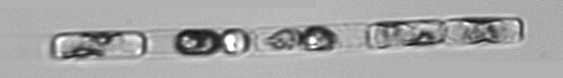
Label: Guinardia_delicatula_TAG_internal_parasite